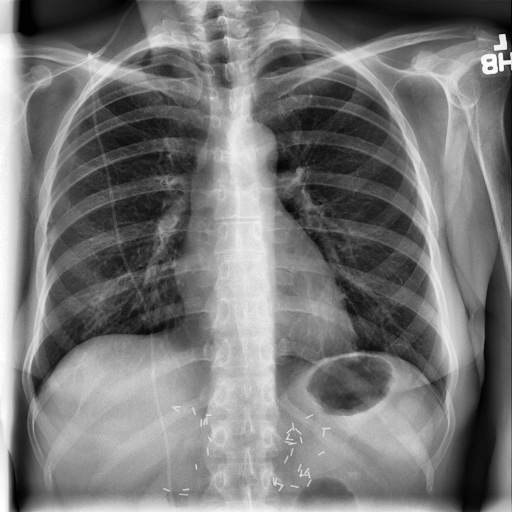
Finding: NORMAL